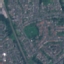
Land use / land cover: Residential